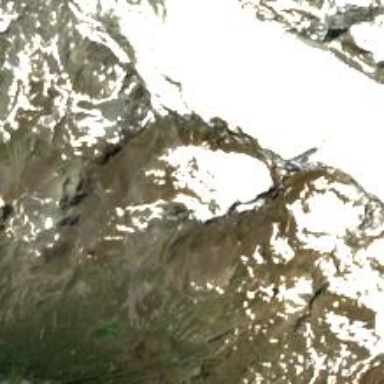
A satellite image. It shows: Majestic glacier in the distance.